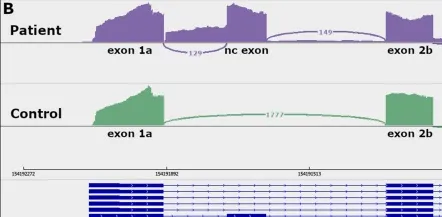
(B) Sashimi plots showing the splicing pattern in the 5'end of TPM3. Inclusion of intron 1a and a non-coding exon in transcripts from myotubes of the patient, and normal splicing of exon 1a to exon 2b in control myotubes.
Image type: chart (chart)